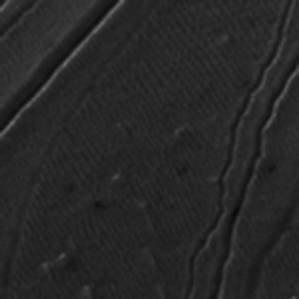
Label: frost